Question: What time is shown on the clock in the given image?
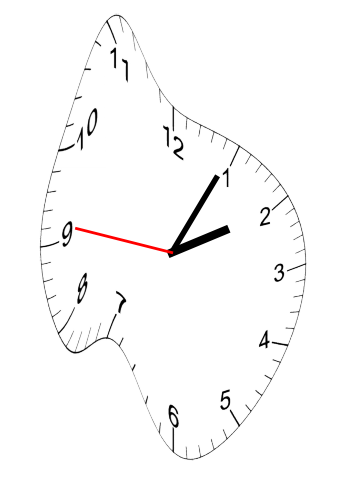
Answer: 02:04:46